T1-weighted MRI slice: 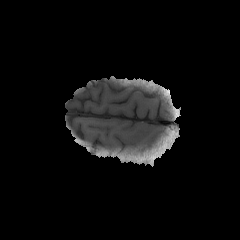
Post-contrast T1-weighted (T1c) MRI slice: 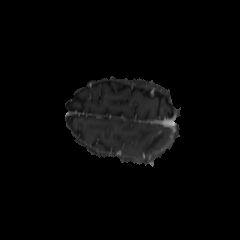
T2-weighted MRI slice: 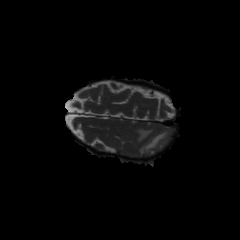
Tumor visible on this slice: yes